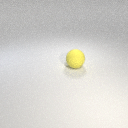
large yellow rubber sphere